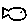
Label: fish